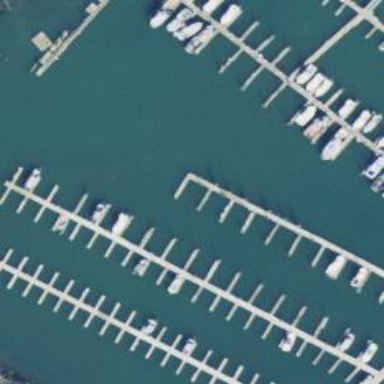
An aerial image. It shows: Marina area for leisure land.